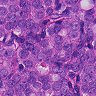
Metastatic tissue present: yes